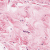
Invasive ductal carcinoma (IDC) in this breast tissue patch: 0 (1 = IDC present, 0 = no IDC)